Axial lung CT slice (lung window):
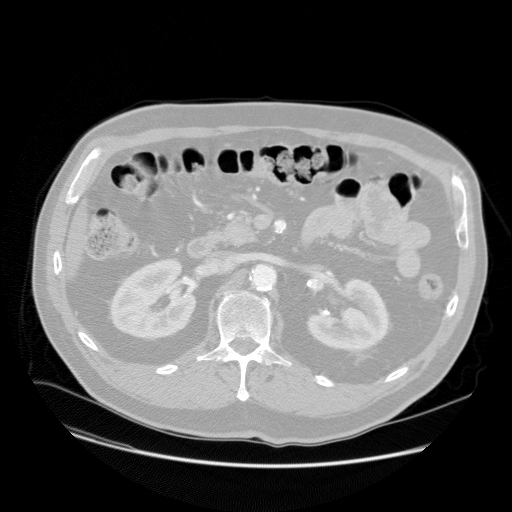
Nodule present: no